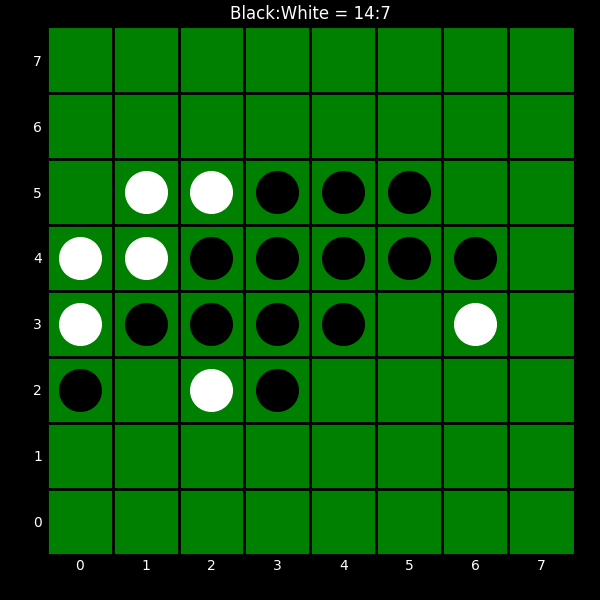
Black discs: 14
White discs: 7